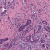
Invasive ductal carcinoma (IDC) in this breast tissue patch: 1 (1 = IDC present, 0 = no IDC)